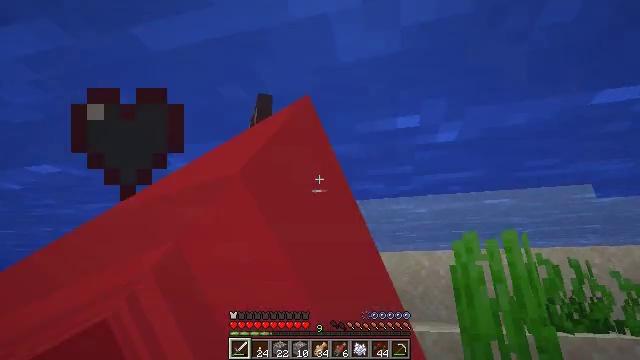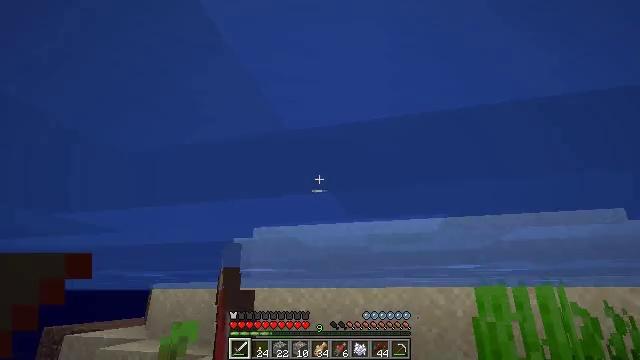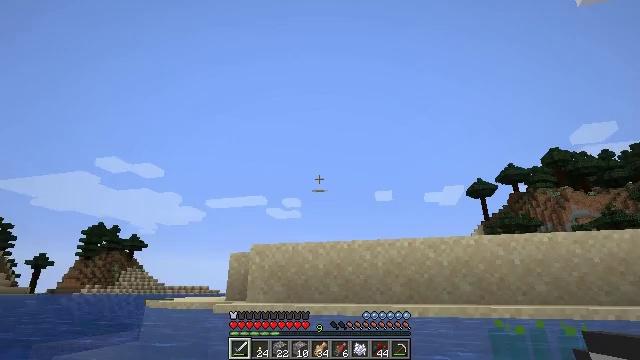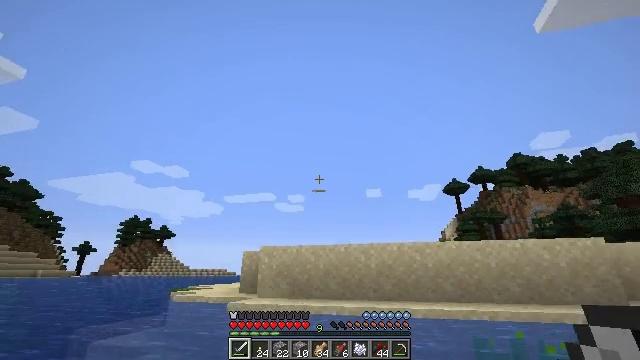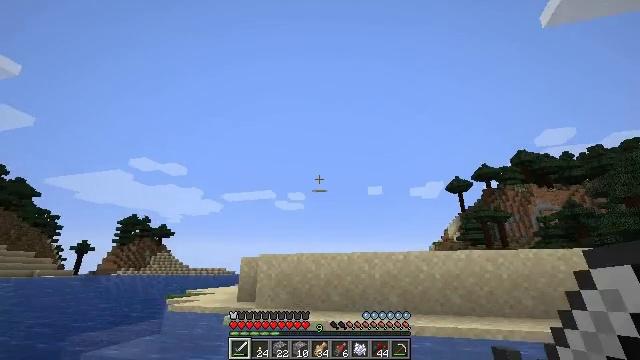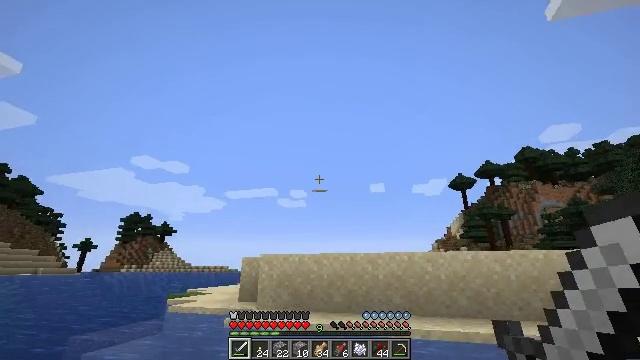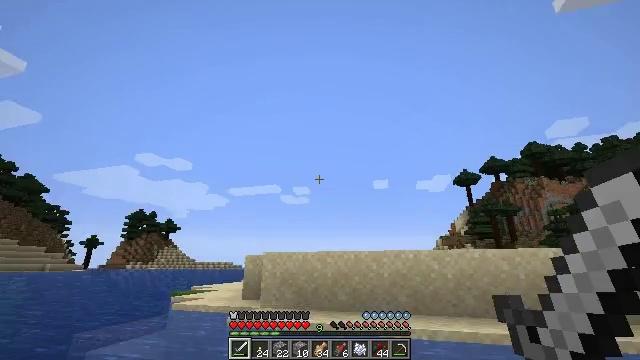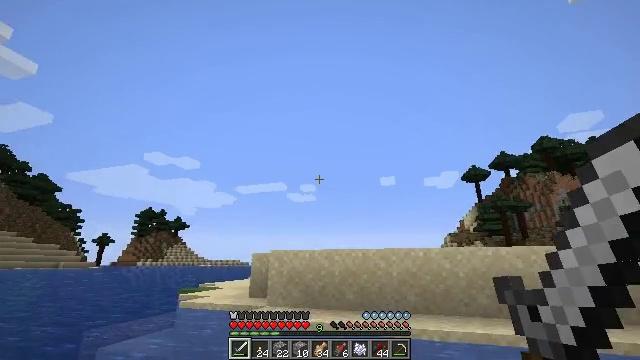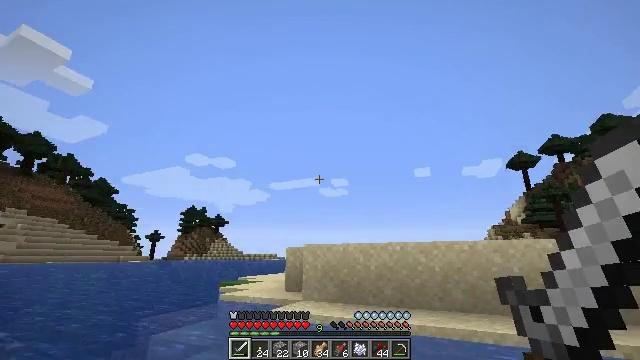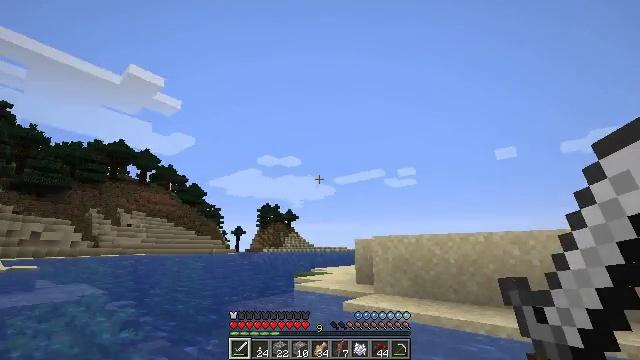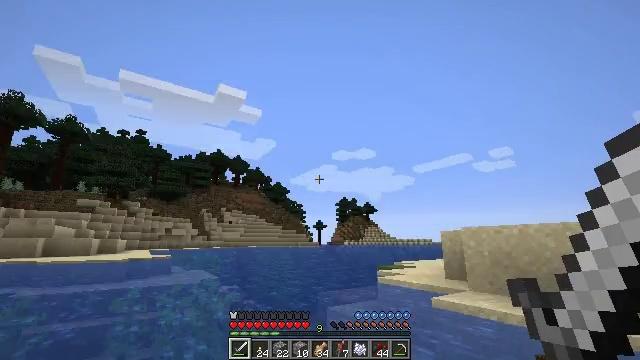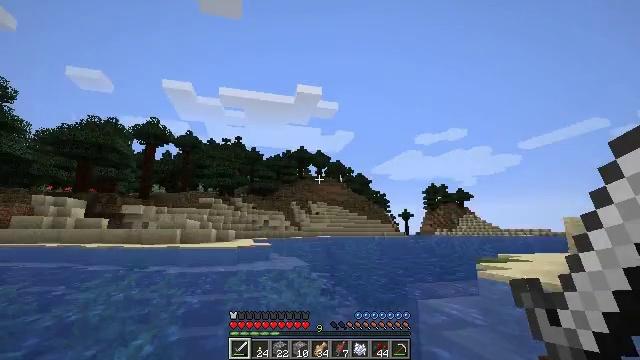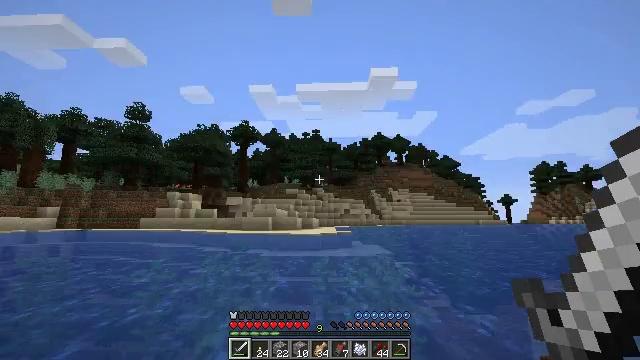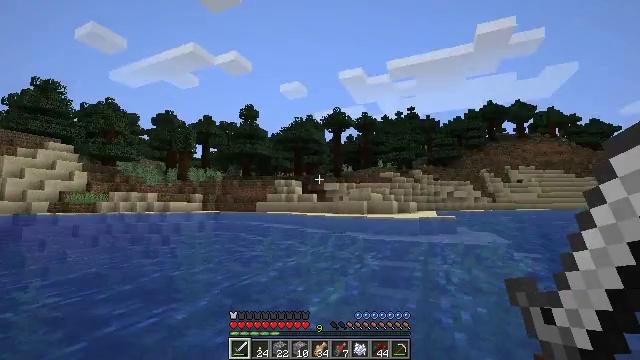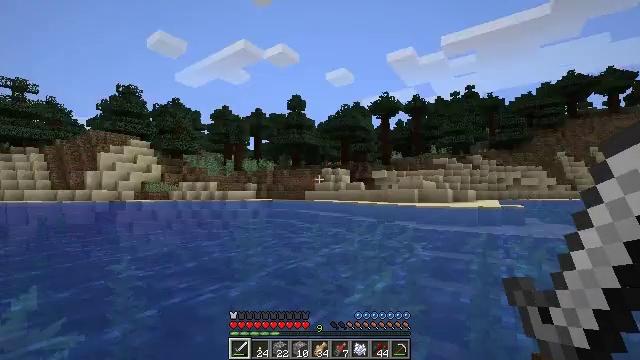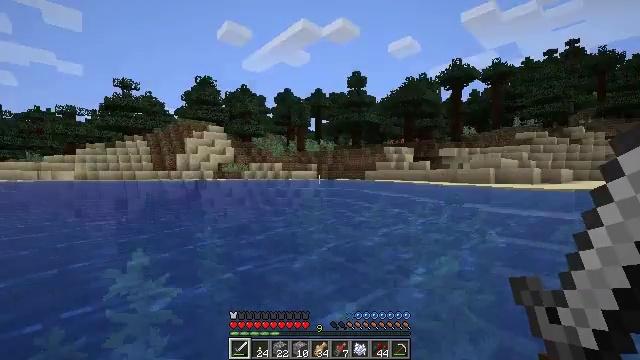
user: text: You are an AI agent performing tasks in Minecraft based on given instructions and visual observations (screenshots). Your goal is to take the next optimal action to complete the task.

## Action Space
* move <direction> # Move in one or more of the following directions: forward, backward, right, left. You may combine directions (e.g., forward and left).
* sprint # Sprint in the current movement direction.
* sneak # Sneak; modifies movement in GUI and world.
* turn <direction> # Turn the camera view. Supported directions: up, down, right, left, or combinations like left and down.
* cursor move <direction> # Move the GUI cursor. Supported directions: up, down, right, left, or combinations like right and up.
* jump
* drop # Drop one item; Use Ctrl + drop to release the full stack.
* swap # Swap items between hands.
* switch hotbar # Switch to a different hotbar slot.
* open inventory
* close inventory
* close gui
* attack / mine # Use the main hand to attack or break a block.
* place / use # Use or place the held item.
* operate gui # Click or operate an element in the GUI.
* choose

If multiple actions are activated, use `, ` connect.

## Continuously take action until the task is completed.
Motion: motion action
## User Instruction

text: Kill the salmon.
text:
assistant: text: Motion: move forward
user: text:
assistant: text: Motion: move forward
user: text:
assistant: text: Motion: move forward
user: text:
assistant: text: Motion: move forward
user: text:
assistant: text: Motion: move forward
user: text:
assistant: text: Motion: move forward
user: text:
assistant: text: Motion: move forward, turn left
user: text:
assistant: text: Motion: move forward, turn left and down
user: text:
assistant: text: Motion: move forward, turn left and down
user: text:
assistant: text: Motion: move forward, turn left and down
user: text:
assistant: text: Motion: move forward, turn left and down
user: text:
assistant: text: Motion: move forward, turn left and down
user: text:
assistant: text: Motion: move forward, turn left and down
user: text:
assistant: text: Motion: move forward, turn left and down
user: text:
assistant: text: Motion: move forward, turn left and down
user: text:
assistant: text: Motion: move forward, turn left and down
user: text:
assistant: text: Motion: move forward, turn left and down
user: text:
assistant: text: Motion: move forward, turn left and down
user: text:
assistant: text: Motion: move forward, turn left
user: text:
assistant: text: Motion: move forward, turn left
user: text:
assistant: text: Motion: move forward
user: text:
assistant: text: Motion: move forward
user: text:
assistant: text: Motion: move forward
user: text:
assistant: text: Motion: move forward
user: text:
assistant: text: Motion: move forward
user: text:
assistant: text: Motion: move forward
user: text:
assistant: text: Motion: move forward
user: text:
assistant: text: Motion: move forward
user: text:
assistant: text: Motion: move forward
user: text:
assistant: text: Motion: move forward